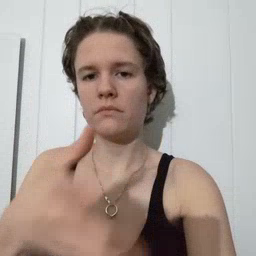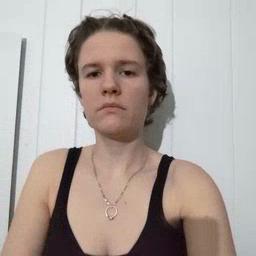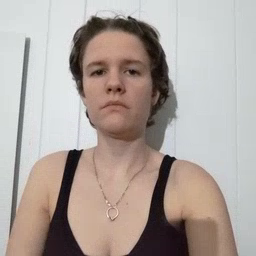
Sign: grandma